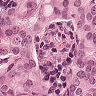
Metastatic tissue present: yes